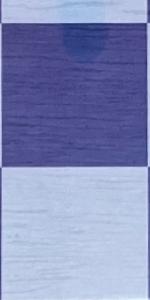
Label: Empty